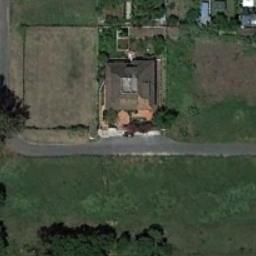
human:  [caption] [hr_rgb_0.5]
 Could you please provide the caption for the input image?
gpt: The sparse residential is on the grass next to some trees and a road .

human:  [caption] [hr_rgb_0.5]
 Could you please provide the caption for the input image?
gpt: One road is next to the sparse residential .

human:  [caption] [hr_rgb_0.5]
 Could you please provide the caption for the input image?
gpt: The room is surrounded by trees .

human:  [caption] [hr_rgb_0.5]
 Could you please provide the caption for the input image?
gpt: There are several houses of different sizes in a sparse residential area surrounded by grass .

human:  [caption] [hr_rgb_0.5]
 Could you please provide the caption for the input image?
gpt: A sparse residential area with a building on the green meadow .